Question: On one of my pages, I have a web form and a sticky header.
When a user tries to submit this form using a <URL>.
The problem is the sticky header, which hides the input field, as shown here (<URL>:

Now, my question is:
Is there a sensible way to prevent this behaviour and add some pixels to the relative page-jump caused by submit event, when 'form.checkValidity()' is false?
I've added my current implementation <URL>.
<URL>
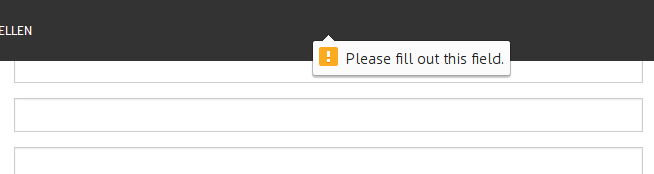
Answer: My current implementation : <URL>
The gist of it is the following code:
'''
jQuery(document).on('click', 'form :submit', function(e) {
var form;
if ((form = jQuery(e.target).closest('form')).length !== 1) {
return;
}
if (!form[0].checkValidity || form[0].checkValidity()) {
return;
}
reposition();
});
'''
where 'reposition()' basically calls 'window.scrollBy(0, headerHeight)':
'''
var headerHeight;
var reposition = function() {
headerHeight || (headerHeight = jQuery('.navbar-fixed-top').outerHeight() + 50);
setTimeout(function() {
window.scrollBy(0, -headerHeight);
}, 50);
};
'''
Personally, I find this not as nice as it could be, but is does the job.